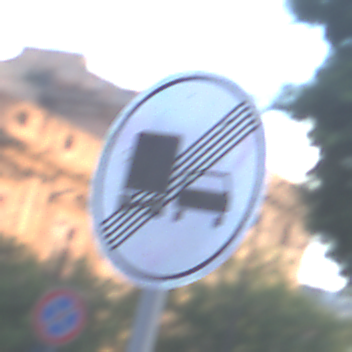
Verkehrszeichen: EndeUeberholverbotKraftfahrzeuge
Umgebung: Outdoor, Urban
Tageszeit: SunriseSunset
Wetter: PartlyCloudy
Licht: Natural
Jahreszeit: NotSpecified
Kontrast: LowContrast